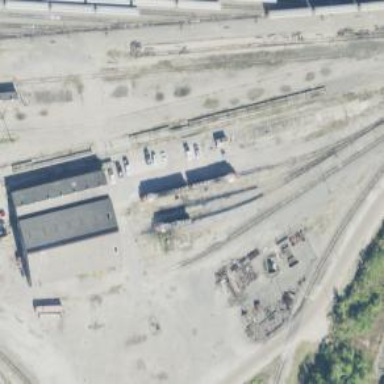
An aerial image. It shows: Railway yard in service.